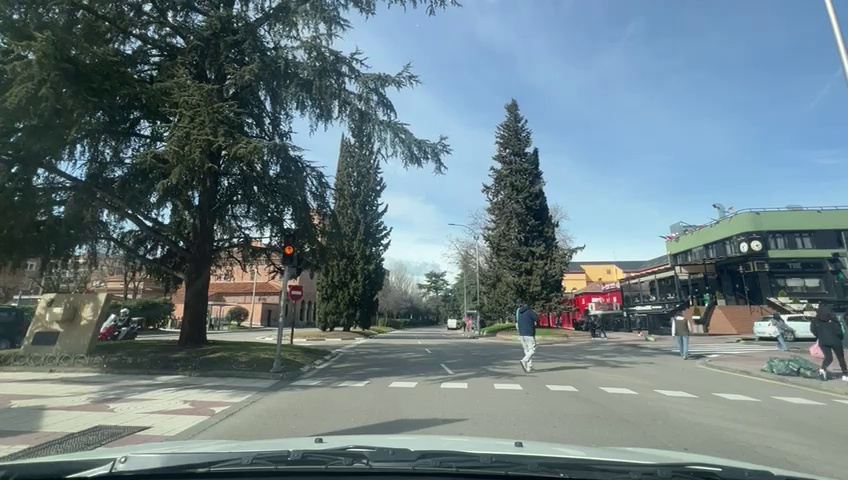
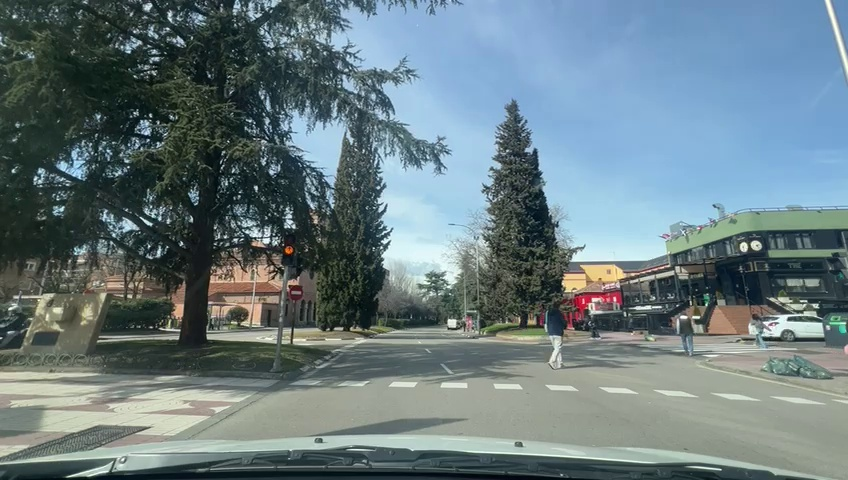
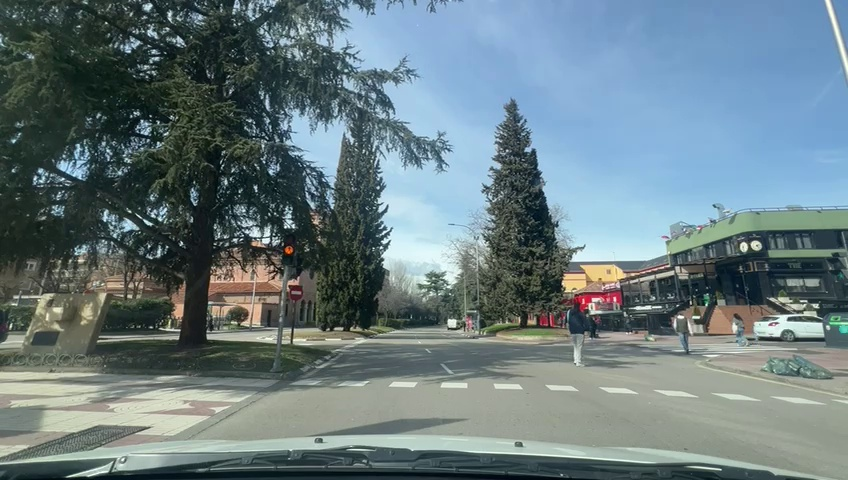
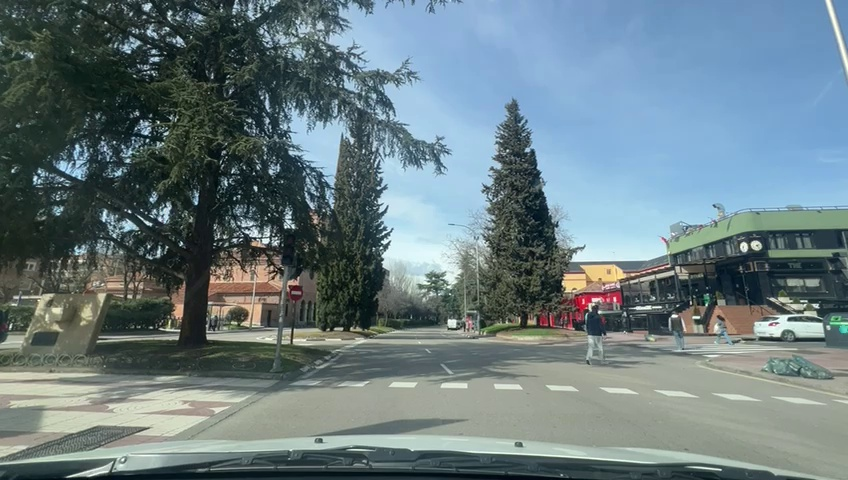
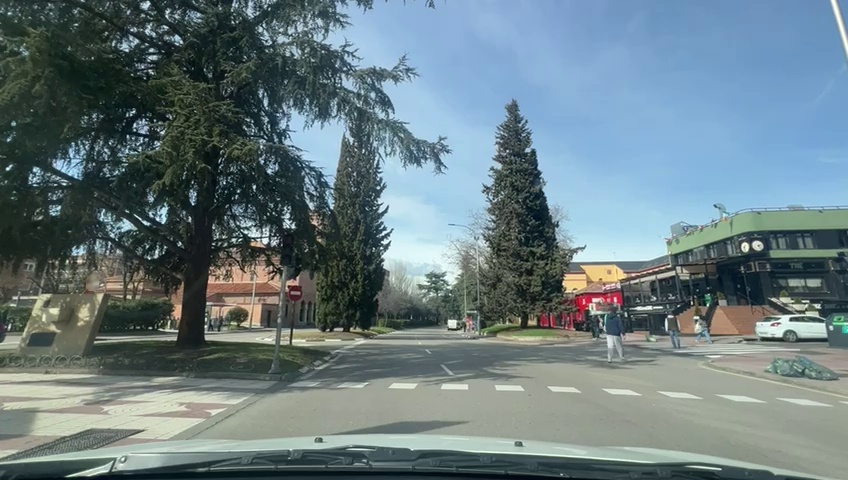
Situation: Crossing object
Question: Is there any discontinuity in the ego lane ahead?
Answer: Yes
Reasoning: Lane markings are interrupted due to a crosswalk

Situation: Crossing object
Question: Is any vehicle or pedestrian crossing the path of the ego vehicle from a different direction?
Answer: Yes
Reasoning: A pedestrian is crossing from left to right across the ego vehicle's trajectory using the crosswalk and the traffic light has already turned yellow

Situation: Crossing object
Question: Is there a vehicle ahead in the ego lane traveling in the same direction as the ego vehicle?
Answer: No
Reasoning: There are no vehicles moving in the same direction as ego vehicle

Situation: Crossing object
Question: Is there any crossing object in the ego lane ahead?
Answer: Yes
Reasoning: There is a person in the perpendicular direction of our ego car.